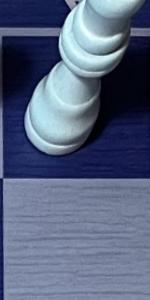
Label: Empty